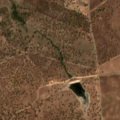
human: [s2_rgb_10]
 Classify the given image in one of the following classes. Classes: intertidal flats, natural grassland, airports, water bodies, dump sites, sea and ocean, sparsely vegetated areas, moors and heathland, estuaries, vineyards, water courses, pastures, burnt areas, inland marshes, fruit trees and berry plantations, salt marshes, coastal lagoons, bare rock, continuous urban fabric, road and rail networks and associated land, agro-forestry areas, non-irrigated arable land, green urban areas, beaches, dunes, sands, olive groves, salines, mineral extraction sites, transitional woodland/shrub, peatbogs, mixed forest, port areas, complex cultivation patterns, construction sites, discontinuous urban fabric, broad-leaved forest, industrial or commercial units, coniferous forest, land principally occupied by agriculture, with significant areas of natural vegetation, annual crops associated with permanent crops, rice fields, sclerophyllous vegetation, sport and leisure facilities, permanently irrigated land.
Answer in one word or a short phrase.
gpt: pastures, agro-forestry areas